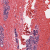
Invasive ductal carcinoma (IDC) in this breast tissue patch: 0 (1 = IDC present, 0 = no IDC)